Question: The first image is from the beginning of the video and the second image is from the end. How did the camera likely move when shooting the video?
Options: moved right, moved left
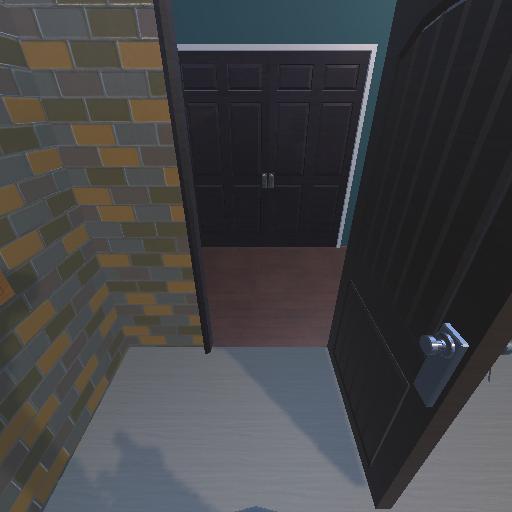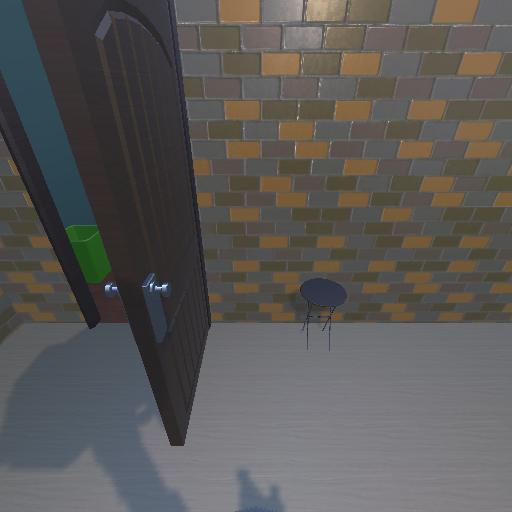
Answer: moved right